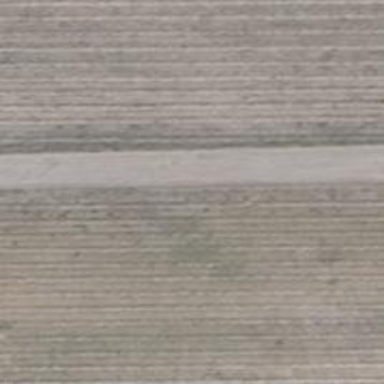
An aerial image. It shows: Compacted track with grade2 level.